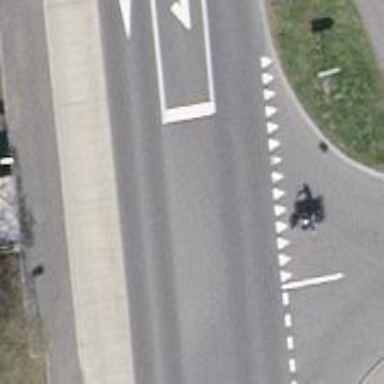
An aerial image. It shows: Bus stop equipped with public transport stop position.